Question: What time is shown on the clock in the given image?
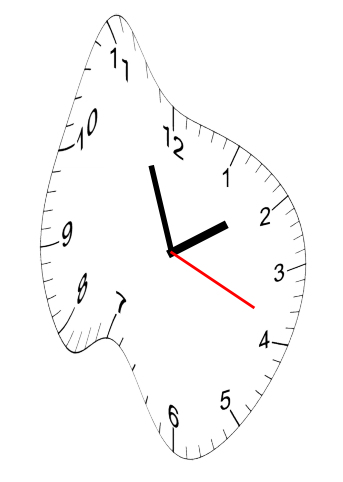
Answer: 01:56:19